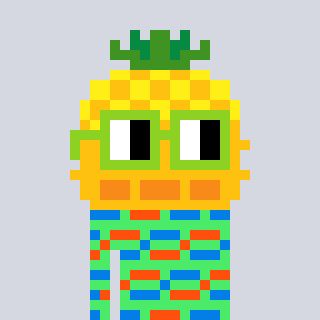
a pixel art character with square light green glasses, a pineapple-shaped head and a teal-colored body on a cool background